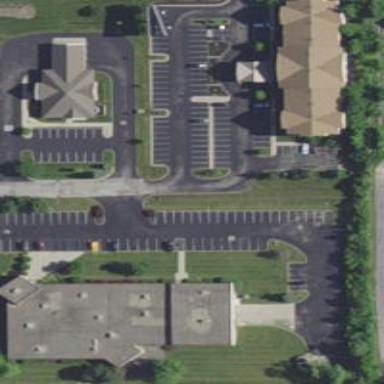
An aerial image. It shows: Parking area with surface.